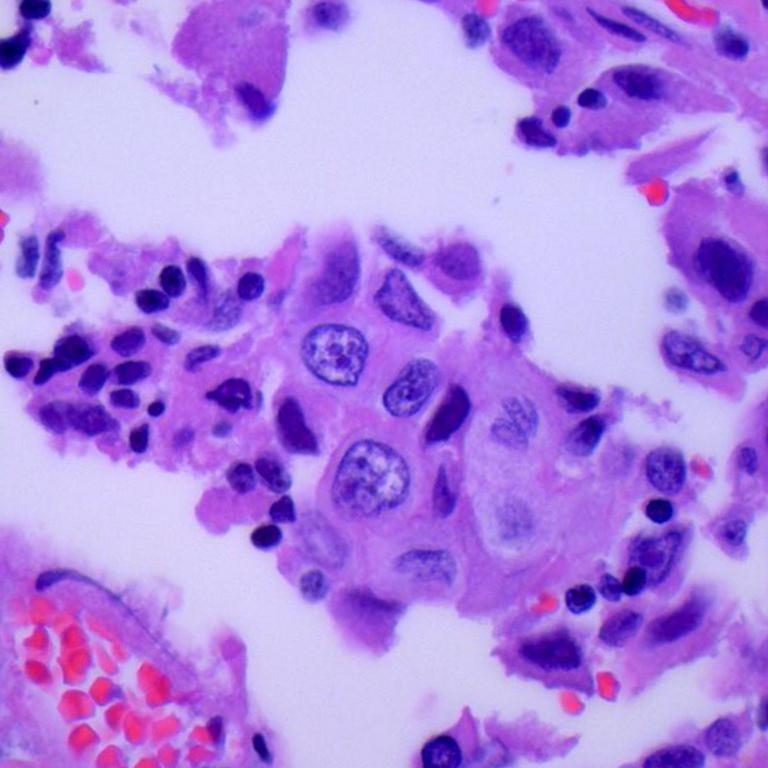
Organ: lung
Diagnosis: adenocarcinomas